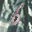
Label: 6